Question: I'm using Apples vDSP APIs to calculate the FFT of audio. However, my results (in 'amp[]') aren't symmetrical around N/2, which they should be, from my understanding of FFTs on real inputs?
In the below 'frame' is an array[128] of floats containing the audio samples.
'''
int numSamples = 128;
vDSP_Length log2n = log2f(numSamples);
FFTSetup fftSetup = vDSP_create_fftsetup(log2n, FFT_RADIX2);
int nOver2 = numSamples/2;
COMPLEX_SPLIT A;
A.realp = (float *) malloc(nOver2*sizeof(float));
A.imagp = (float *) malloc(nOver2*sizeof(float));
vDSP_ctoz((COMPLEX*)frame, 2, &A, 1, nOver2);
//Perform FFT using fftSetup and A
//Results are returned in A
vDSP_fft_zrip(fftSetup, &A, 1, log2n, FFT_FORWARD);
//Convert COMPLEX_SPLIT A result to float array to be returned
float amp[numSamples];
amp[0] = A.realp[0]/(numSamples*2);
for(int i=1;i<numSamples;i++) {
amp[i]=A.realp[i]*A.realp[i]+A.imagp[i]*A.imagp[i];
printf("%f ",amp[i]);
}
'''
If I put the same float array into an online FFT calculator I do get a symmetrical output. Am I doing something wrong above?
For some reason, most values in 'amp[]' are around 0 to 1e-5, but I also get one huge value of about 1e23. I'm not doing any windowing here, just trying to get a basic FFT working initially.
I've attached a picture of the two FFT outputs, using the same data. You can see they are similar upto 64, although not by a constant scaling factor, so I'm not sure what they are different by. Then over 64 they are completely different.

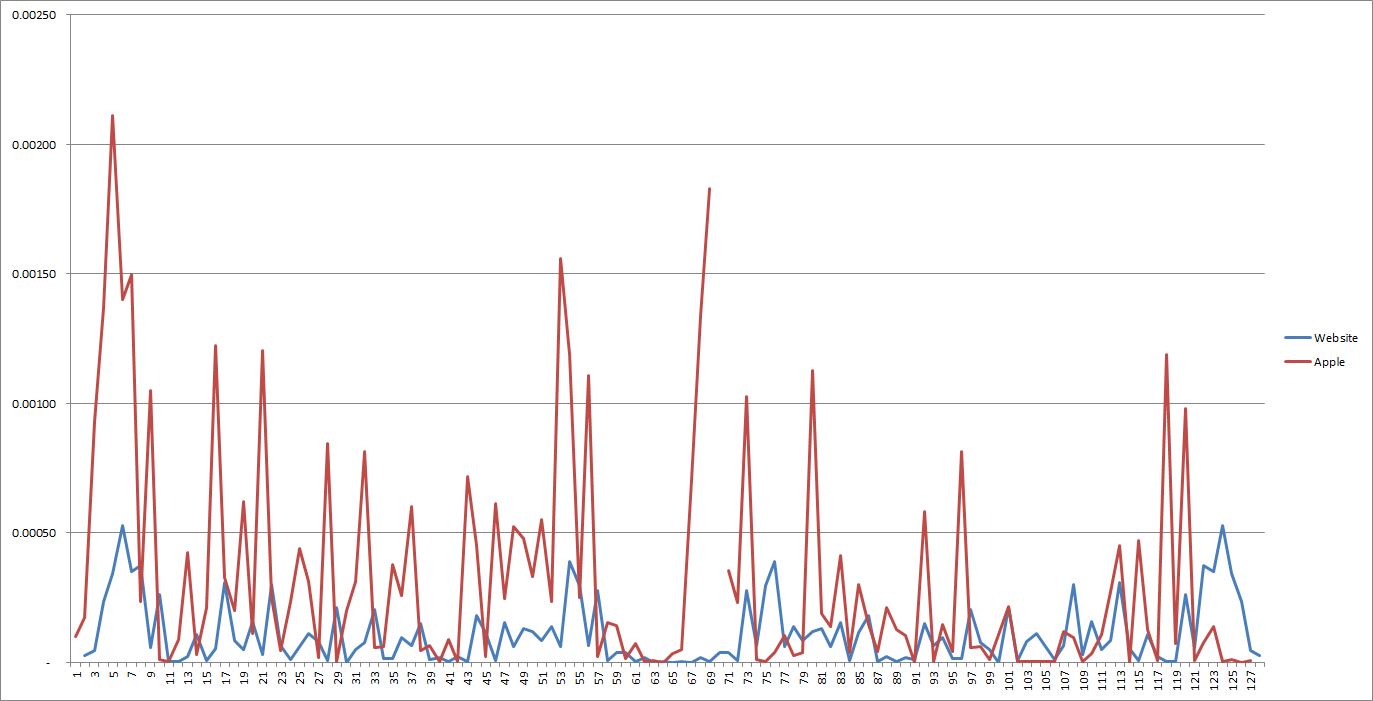
Answer: To get symmetric results from strictly real inout to a basic FFT, your complex data input and output arrays have to be the same length as your FFT. You seem to be allocating and copying only half your data into the FFT input, which could be feeding non-real memory garbage to the FFT.